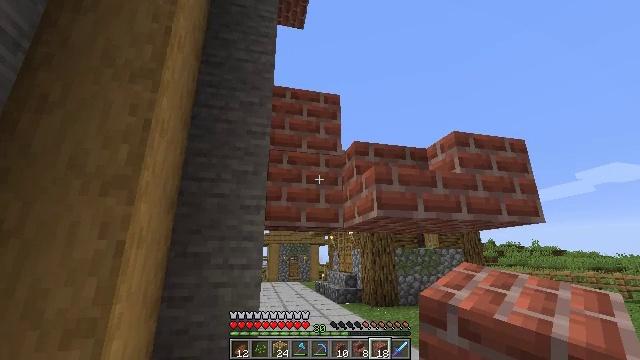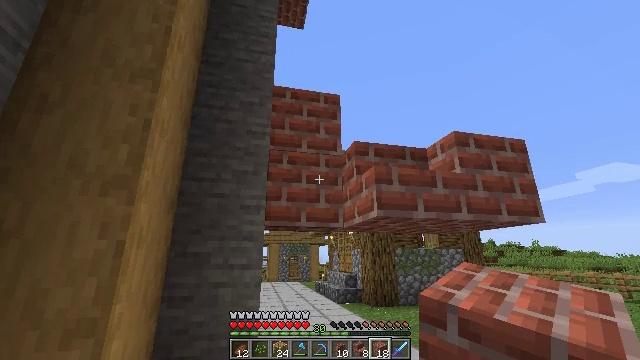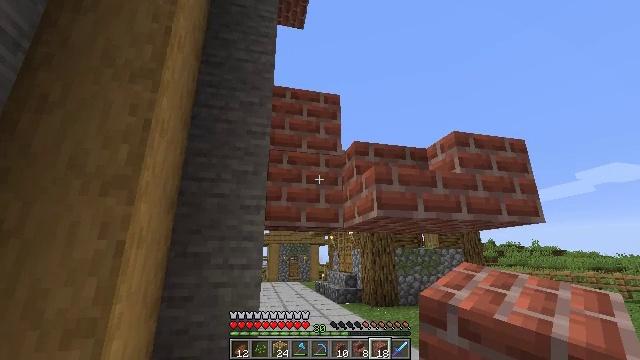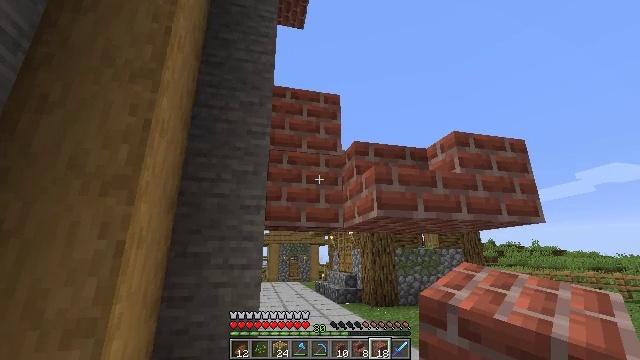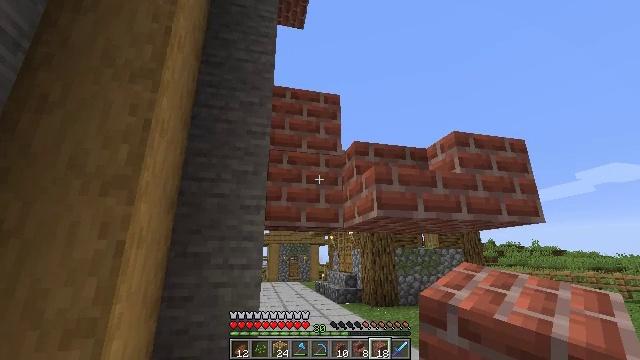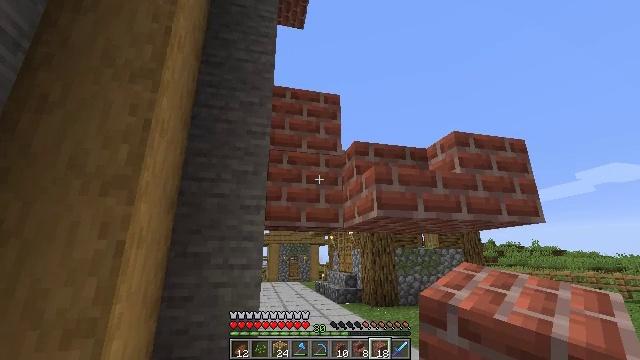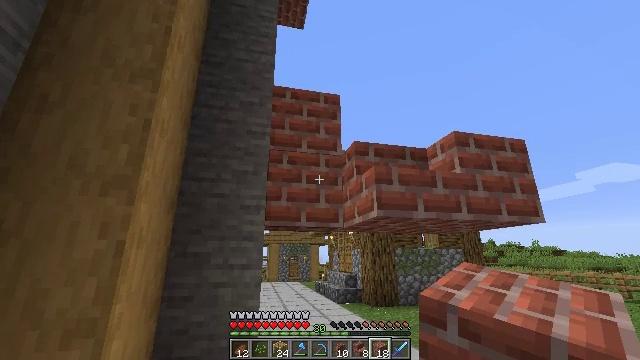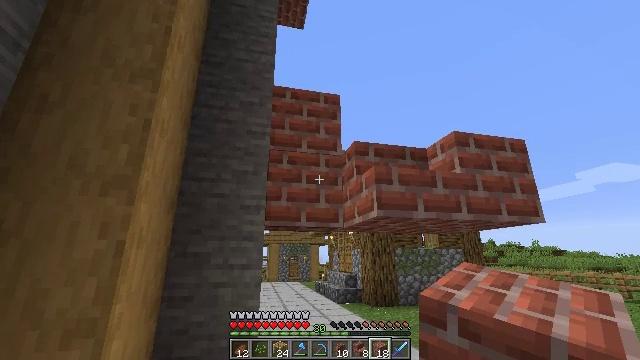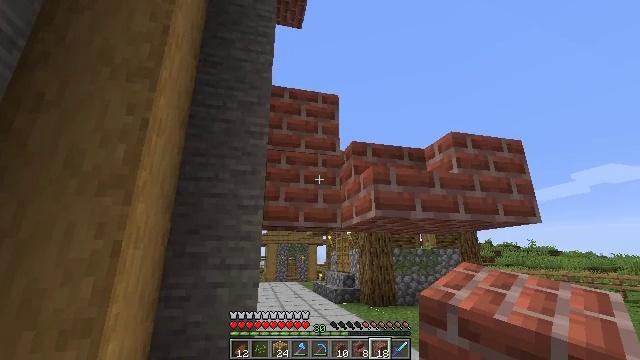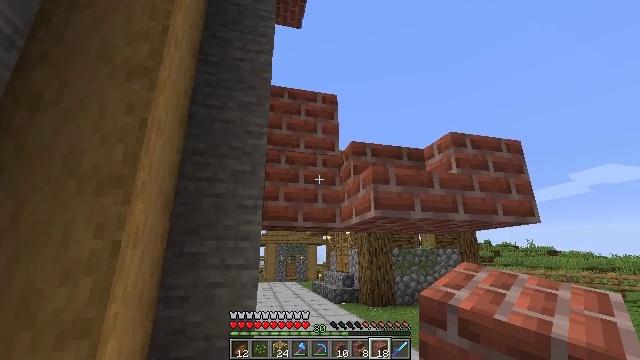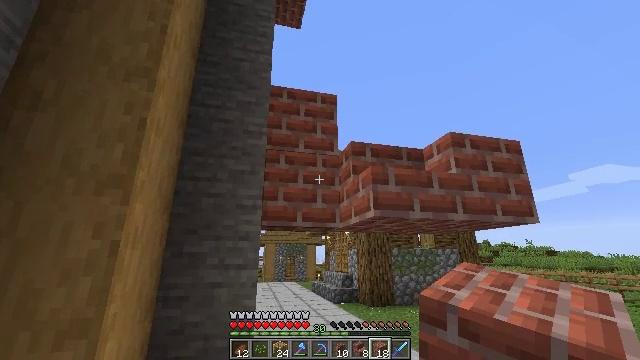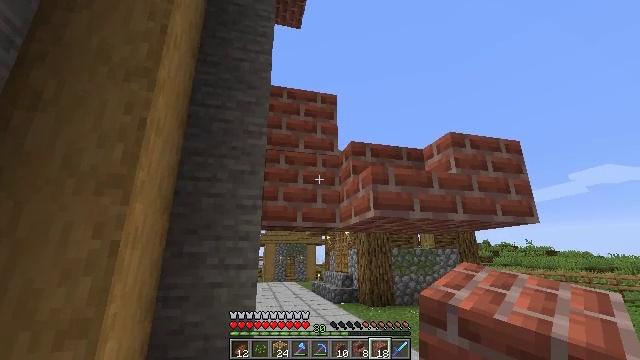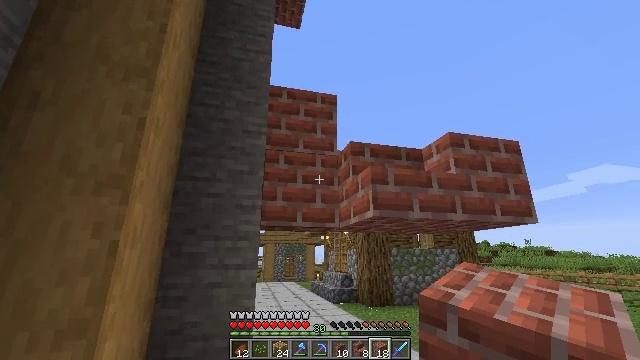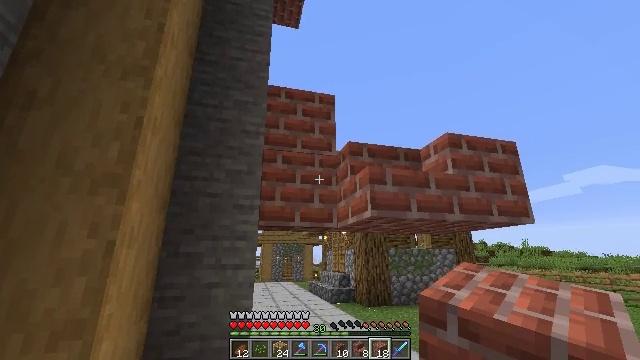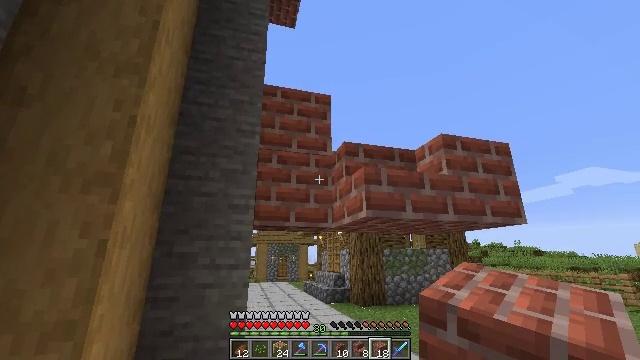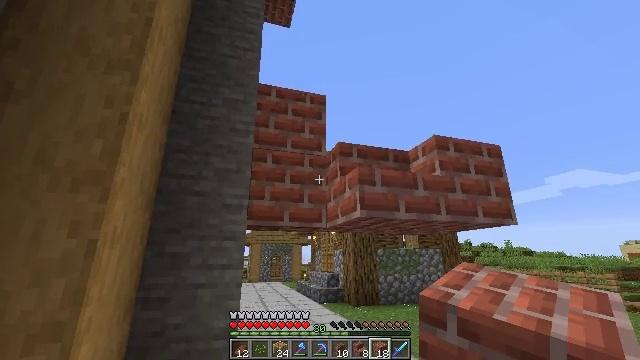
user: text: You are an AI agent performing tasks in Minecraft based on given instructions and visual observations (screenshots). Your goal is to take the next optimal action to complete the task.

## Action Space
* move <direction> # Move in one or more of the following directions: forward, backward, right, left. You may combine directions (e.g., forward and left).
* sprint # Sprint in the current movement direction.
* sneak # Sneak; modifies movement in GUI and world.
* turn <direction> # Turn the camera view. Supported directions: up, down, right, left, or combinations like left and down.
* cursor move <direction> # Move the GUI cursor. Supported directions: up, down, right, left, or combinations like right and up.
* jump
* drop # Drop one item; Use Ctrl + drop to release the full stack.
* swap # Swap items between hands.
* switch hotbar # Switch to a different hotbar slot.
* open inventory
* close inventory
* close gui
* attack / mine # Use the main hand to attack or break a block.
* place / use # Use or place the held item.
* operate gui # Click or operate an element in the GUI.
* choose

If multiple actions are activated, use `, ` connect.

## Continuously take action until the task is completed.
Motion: motion action
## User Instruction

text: Destroy the brick block.
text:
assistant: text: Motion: no_op
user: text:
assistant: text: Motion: no_op
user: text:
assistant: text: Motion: no_op
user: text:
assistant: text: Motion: no_op
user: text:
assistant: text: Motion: no_op
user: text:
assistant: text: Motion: no_op
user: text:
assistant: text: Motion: no_op
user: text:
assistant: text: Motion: no_op
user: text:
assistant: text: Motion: no_op
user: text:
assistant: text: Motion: no_op
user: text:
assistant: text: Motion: no_op
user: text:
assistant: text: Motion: no_op
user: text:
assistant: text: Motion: no_op
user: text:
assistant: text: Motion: turn right
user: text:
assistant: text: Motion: turn right
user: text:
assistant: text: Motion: turn right
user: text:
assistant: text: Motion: turn right
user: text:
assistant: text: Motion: no_op
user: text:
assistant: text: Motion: no_op
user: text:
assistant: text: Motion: no_op
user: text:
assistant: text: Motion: no_op
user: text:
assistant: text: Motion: move forward
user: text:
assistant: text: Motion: move forward
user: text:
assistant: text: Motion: move forward, turn up
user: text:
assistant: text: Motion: move forward, turn left and up
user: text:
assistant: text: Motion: turn left and up
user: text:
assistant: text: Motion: turn left and up
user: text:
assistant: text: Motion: turn left and up
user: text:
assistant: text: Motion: turn left and up
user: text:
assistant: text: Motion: turn up